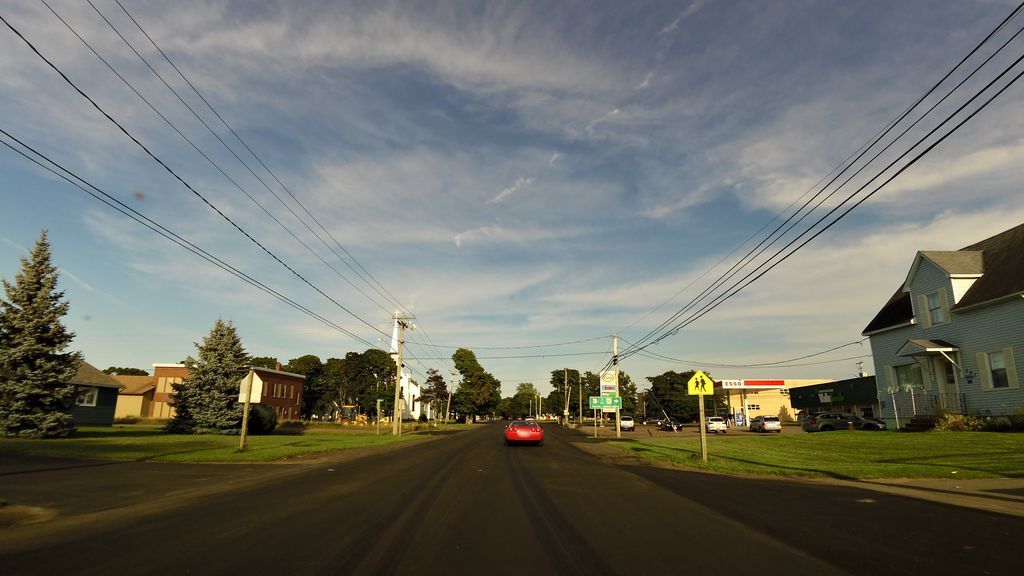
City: charlottetown